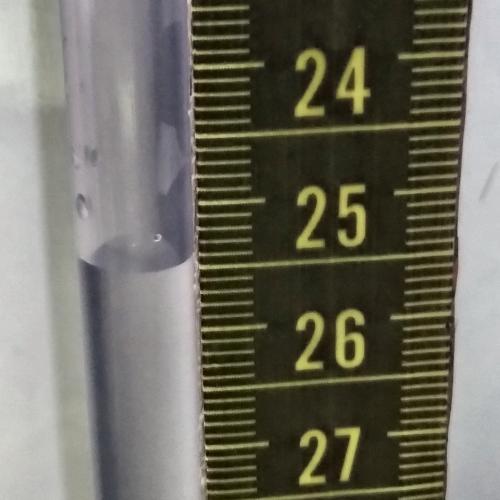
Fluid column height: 25.4 cm